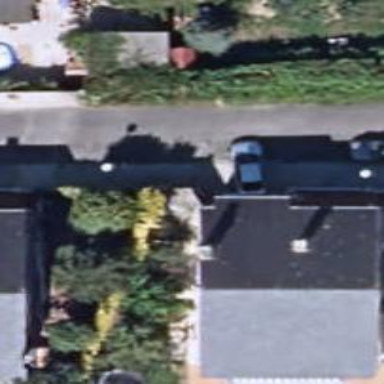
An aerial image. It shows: Simple and straightforward house.